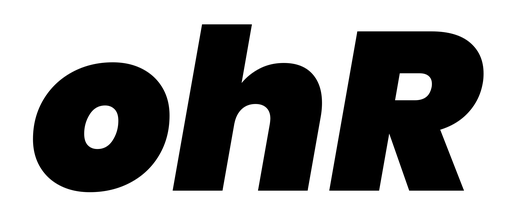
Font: Poppins-BlackItalic